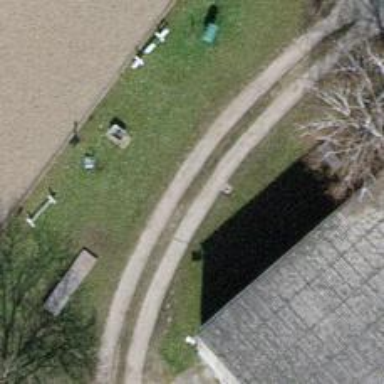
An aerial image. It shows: Unpaved driveway designated as service road.